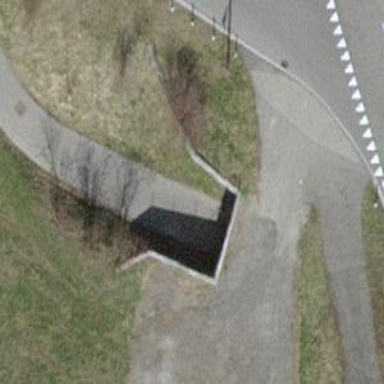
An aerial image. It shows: Cycleway running through tunnel with asphalt surface.